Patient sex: F
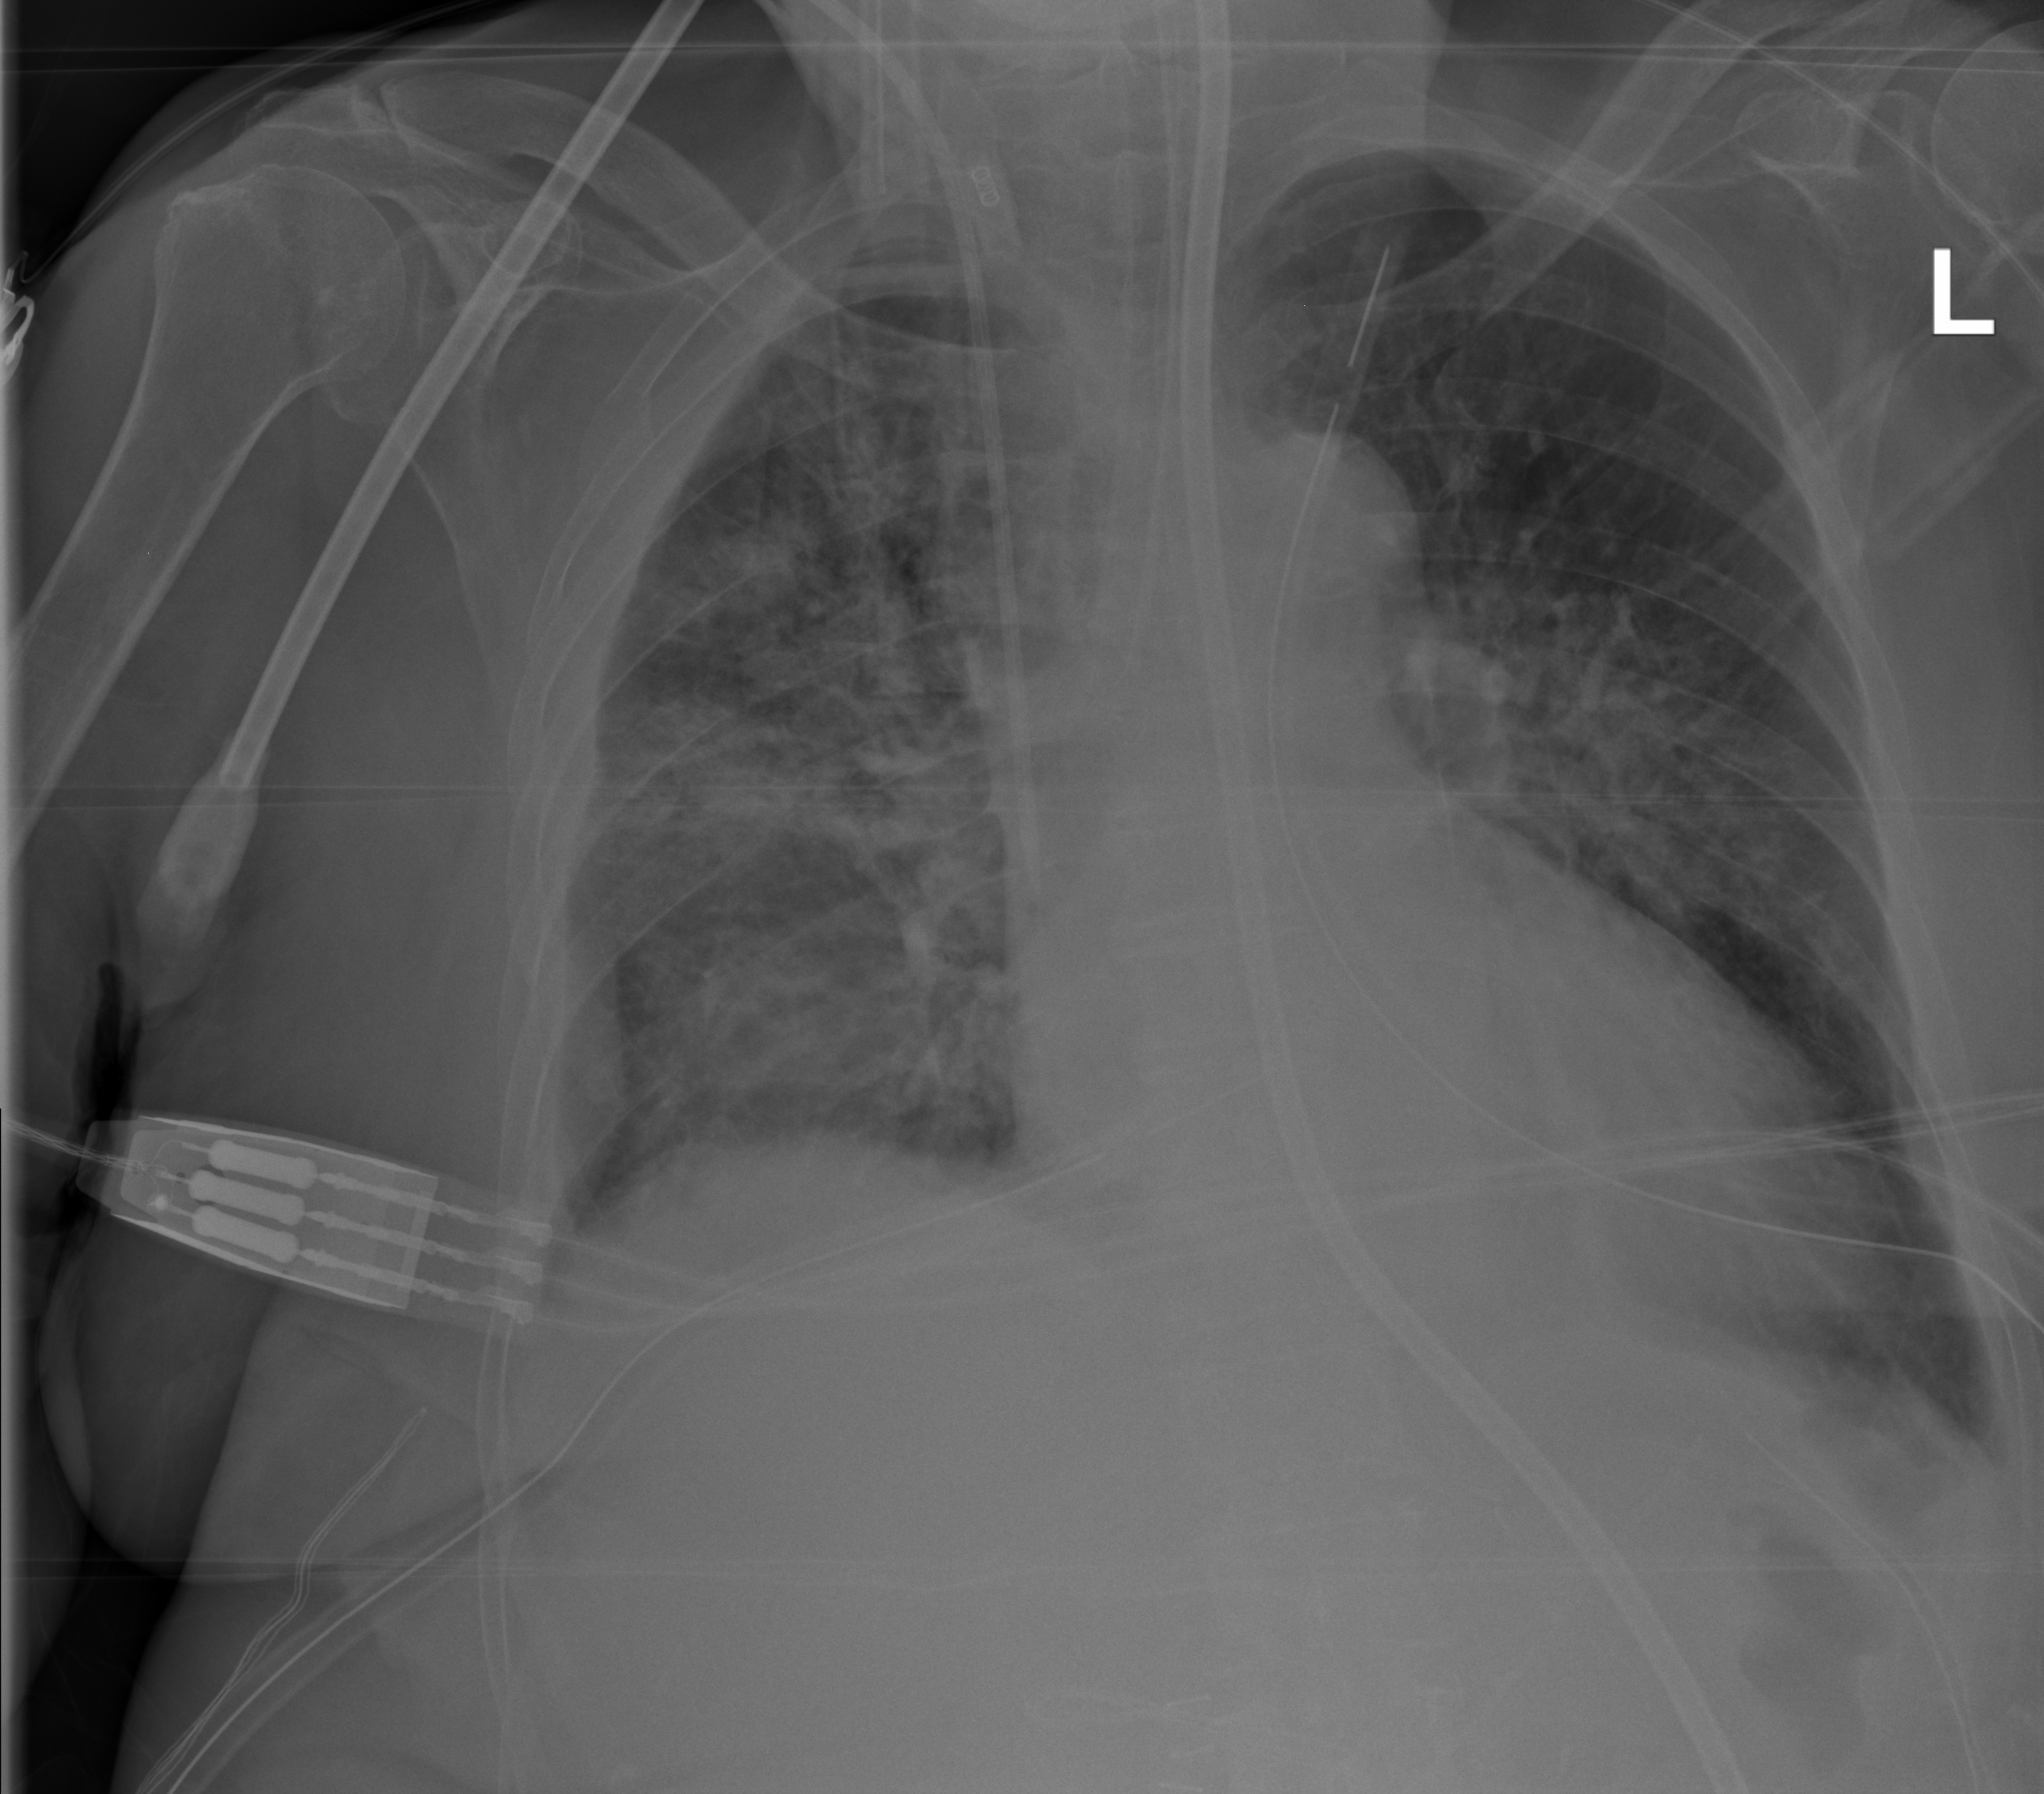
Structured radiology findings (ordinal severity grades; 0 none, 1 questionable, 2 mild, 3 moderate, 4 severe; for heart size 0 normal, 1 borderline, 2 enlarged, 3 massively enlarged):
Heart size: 2
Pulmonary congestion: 2
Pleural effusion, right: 2
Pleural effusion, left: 2
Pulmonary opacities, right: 3
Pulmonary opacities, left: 3
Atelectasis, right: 2
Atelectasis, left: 2